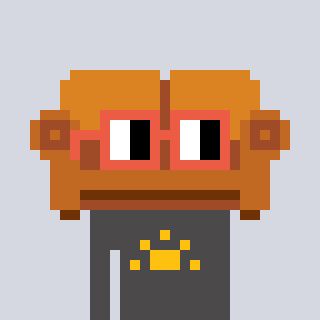
a pixel art character with square orange glasses, a couch-shaped head and a grayscale-colored body on a cool background